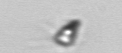
Label: Pyramimonas